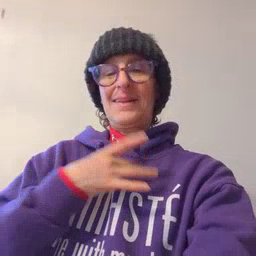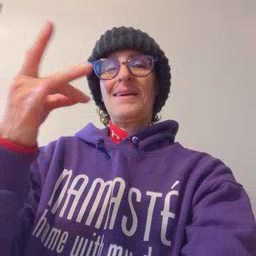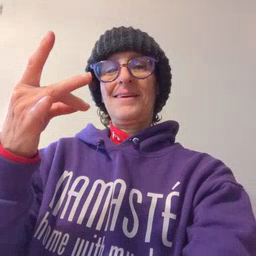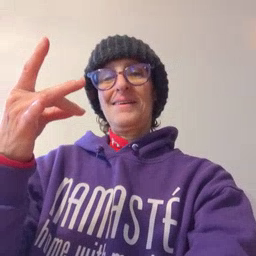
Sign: like